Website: macys
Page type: gifting
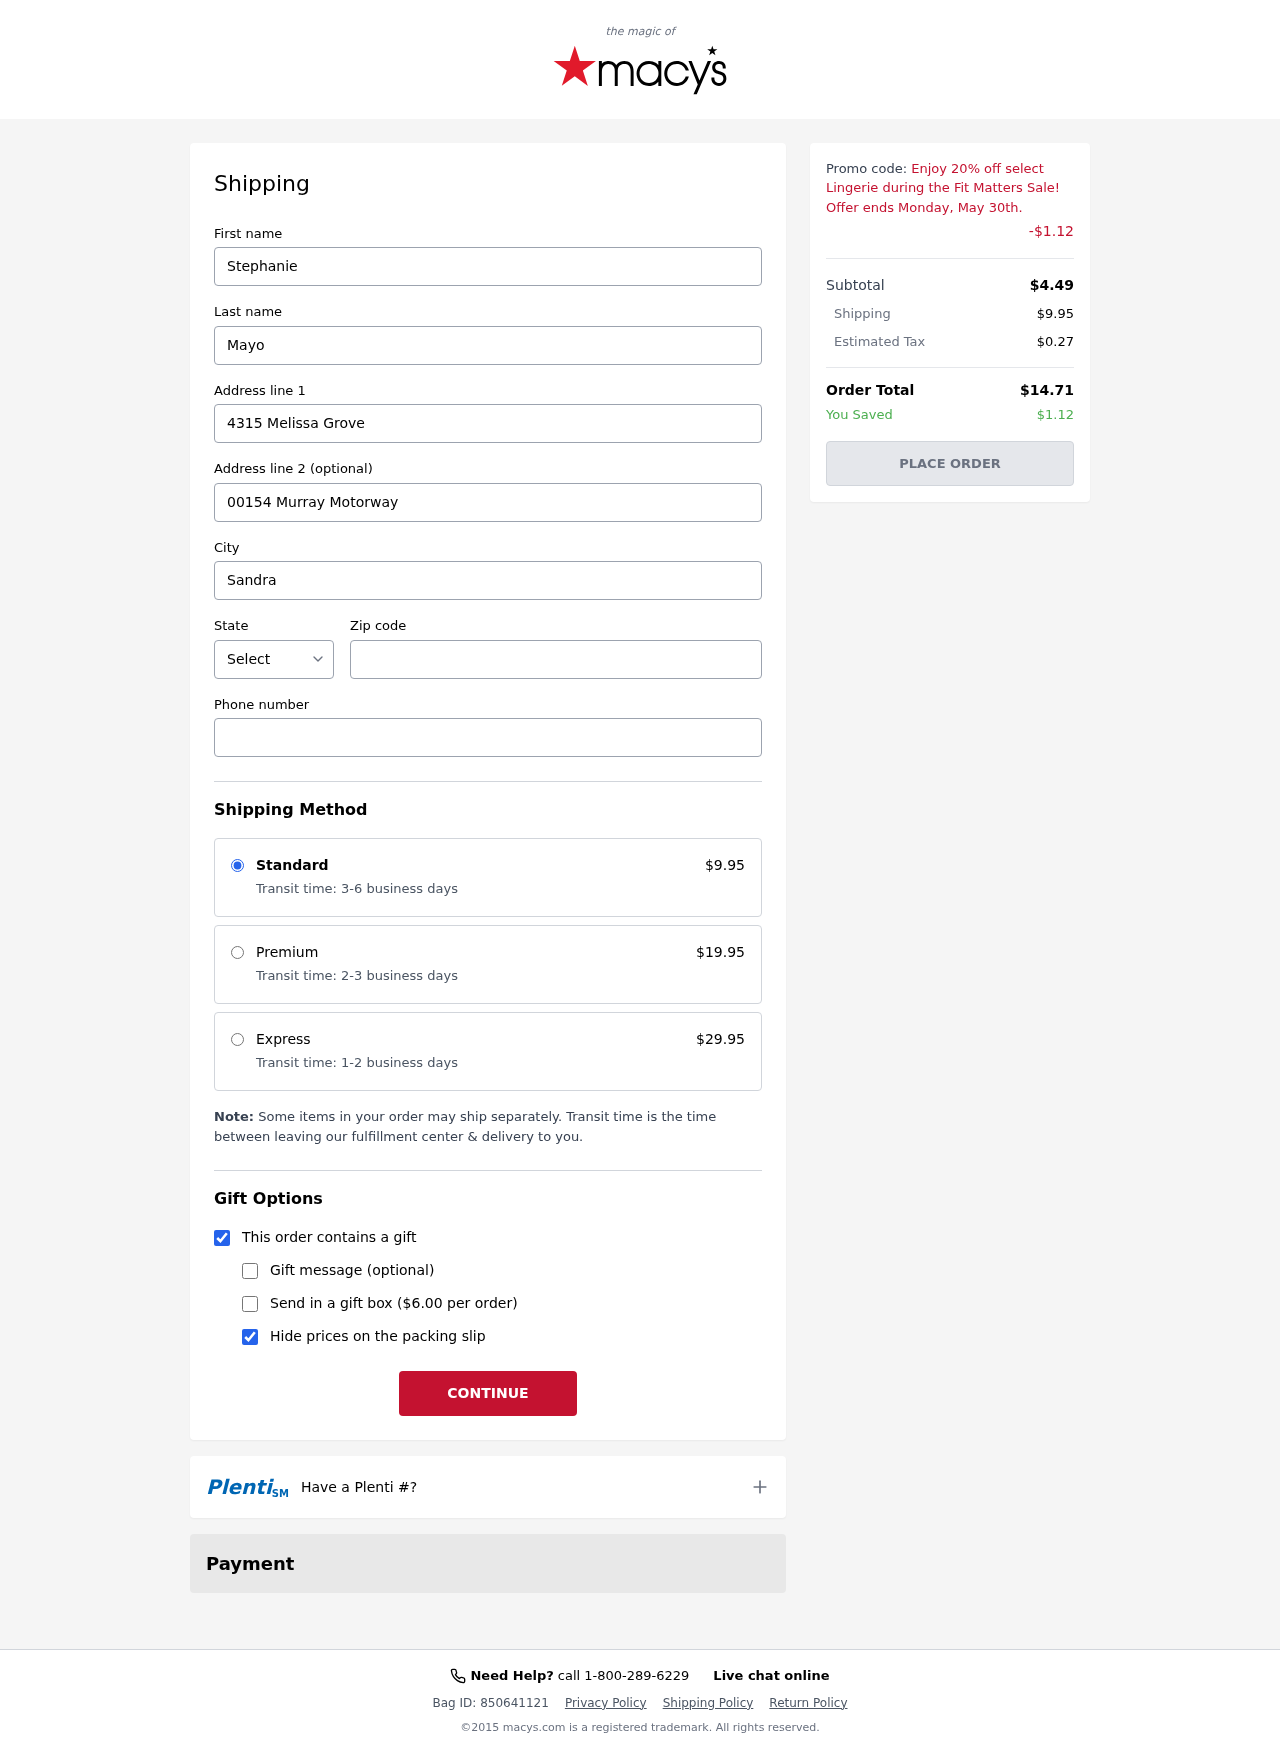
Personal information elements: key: PII_CITY
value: Sandrafurt
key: PII_FIRSTNAME
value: Stephanie
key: PII_LASTNAME
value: Mayo
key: PII_PHONE
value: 6482522873
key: PII_POSTCODE
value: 15721
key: PII_STATE_ABBR
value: HI
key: PII_STREET
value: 4315 Melissa Grove
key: PII_STREET2
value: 00154 Murray Motorway
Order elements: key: ORDER_SHIPPING_COST
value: $9.95
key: ORDER_DISCOUNT
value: -$1.12
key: ORDER_SUBTOTAL
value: $4.49
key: ORDER_TAX
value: $0.27
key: ORDER_TOTAL
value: $14.71
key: ORDER_SAVINGS
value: $1.12